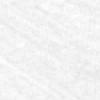
Label: change